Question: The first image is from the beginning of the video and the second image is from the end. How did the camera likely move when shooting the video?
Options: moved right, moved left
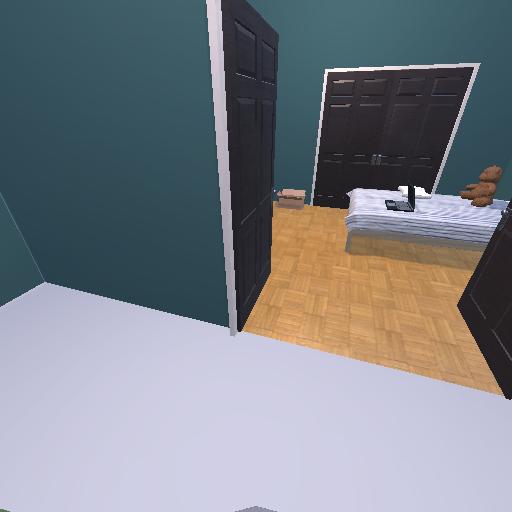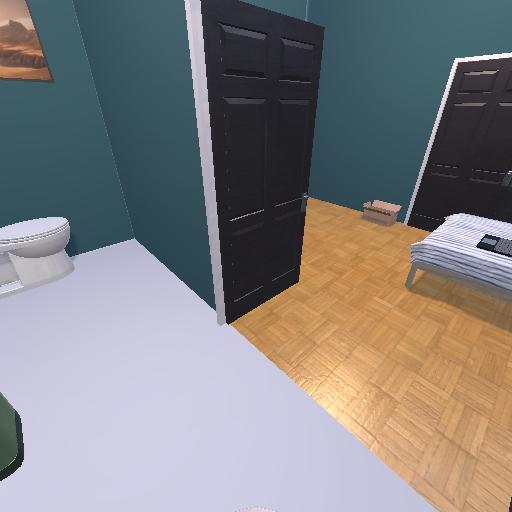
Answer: moved right